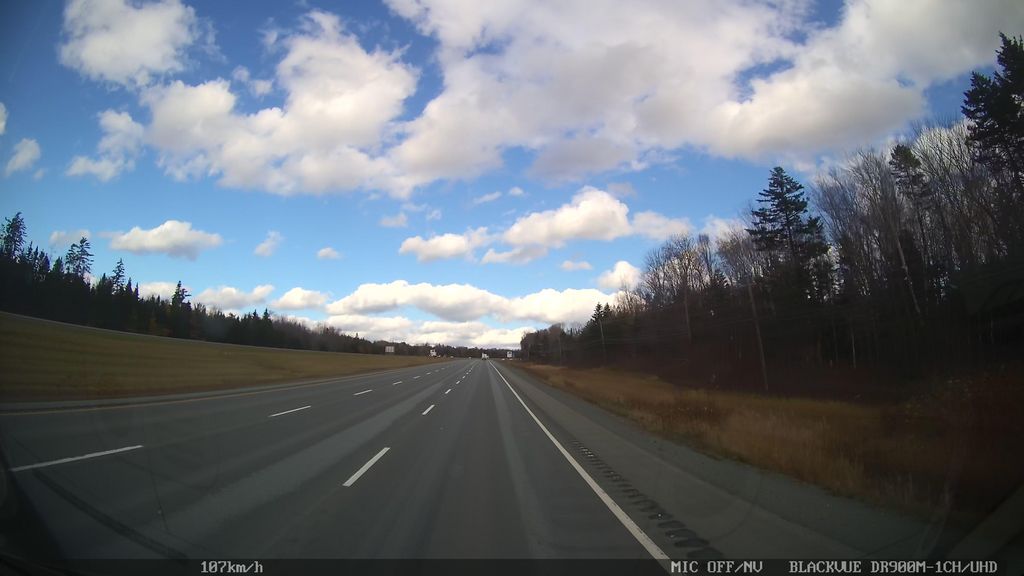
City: halifax